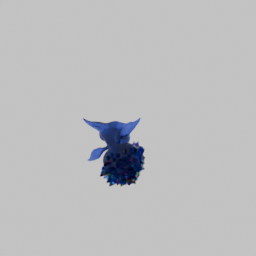
Label: animals